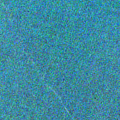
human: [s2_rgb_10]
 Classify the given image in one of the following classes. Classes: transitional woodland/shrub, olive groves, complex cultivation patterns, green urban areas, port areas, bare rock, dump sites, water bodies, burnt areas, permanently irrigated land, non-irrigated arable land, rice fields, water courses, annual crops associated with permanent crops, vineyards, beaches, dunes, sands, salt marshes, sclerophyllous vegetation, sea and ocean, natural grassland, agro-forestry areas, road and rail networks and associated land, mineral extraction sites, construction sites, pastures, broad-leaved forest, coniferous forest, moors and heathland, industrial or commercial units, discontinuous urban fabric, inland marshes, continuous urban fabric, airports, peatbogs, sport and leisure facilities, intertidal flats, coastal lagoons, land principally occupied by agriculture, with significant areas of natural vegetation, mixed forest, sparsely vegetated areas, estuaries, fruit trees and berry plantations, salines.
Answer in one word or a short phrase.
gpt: sea and ocean